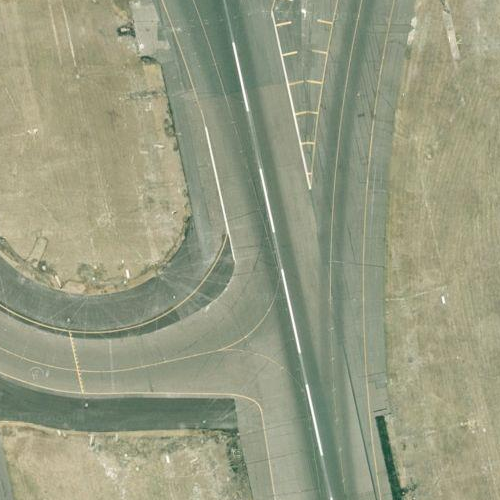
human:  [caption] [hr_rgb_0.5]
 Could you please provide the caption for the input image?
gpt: Two straight runways separated by a lawn are parallel to each other .

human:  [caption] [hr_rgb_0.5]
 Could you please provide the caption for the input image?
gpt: Two straight white runways with white marking lines on are parallel to each other .

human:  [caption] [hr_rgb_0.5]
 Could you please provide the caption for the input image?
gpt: There is a lawn separate two straight parallel runways .

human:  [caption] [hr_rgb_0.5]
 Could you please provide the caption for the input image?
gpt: Two straight runways are parallel to each other while some white marking lines on them .

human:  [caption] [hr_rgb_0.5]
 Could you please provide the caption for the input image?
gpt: There are some white marking lines on two parallel straight runways .